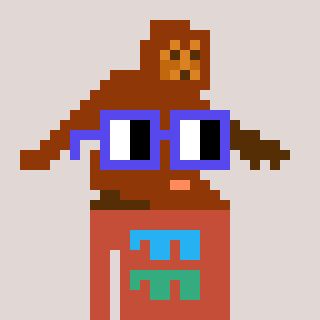
a pixel art character with square blue glasses, a bigfoot-shaped head and a rust-colored body on a warm background